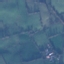
Land use / land cover: Pasture